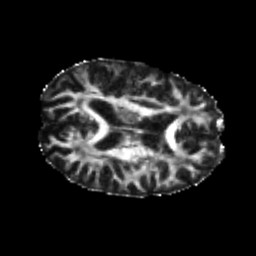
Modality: FA
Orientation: axial
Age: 24
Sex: male
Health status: healthy
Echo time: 0.074 s